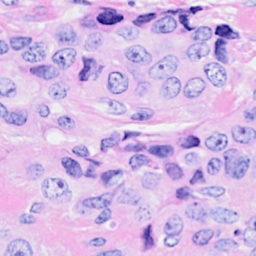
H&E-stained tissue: Breast